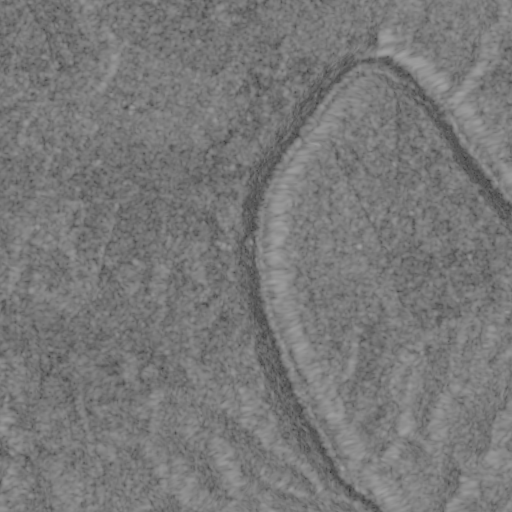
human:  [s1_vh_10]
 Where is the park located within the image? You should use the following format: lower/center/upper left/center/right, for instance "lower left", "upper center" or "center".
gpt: The park is located in the center left of the image.
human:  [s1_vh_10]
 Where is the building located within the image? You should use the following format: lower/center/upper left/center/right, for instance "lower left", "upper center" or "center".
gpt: The building is located in the upper right of the image.
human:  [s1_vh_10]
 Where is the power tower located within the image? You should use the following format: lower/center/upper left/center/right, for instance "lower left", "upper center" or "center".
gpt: There is no power tower in the image.

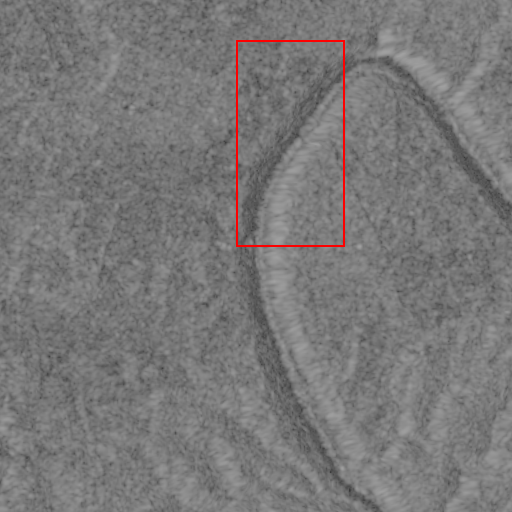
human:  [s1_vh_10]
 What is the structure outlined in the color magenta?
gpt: There is no magenta outline.
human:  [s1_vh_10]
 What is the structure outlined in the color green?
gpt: There is no structure outlined in green.